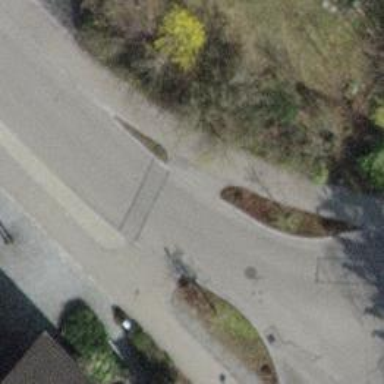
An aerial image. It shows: Uncontrolled road crossing.